Question: How can I remove the space between the '<fieldset>''s in the following example? Here's a <URL>.

'''
<!-- Displays bad, but HTML looks good -->
<fieldset>test</fieldset>
<fieldset>test</fieldset>
<!-- Displays good, but HTML looks bad -->
<fieldset>test</fieldset><fieldset>test</fieldset>
'''
'''
*
{
margin: 0;
padding: 0;
}
fieldset
{
background-color: red;
display: inline-block;
}
'''
I'd like to be able to leave space between the '<fieldset>''s in the HTML code, since their contents are quite long. But I need them to display right next to eachother.
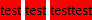
Answer: The best solution is to remove any spaces between 'inline-block' (or 'inline') tags.
You can use comments for better readability:
'''
<fieldset>test</fieldset><!--
--><fieldset>test</fieldset>
'''
There is no CSS solution which can be 100% reliable.
EDIT: it doesn't seem it's the case but some template engines provide this behaviour, like twig's <URL>